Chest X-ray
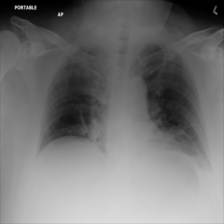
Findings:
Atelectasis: negative
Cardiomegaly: negative
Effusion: negative
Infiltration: negative
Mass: negative
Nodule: negative
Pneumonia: negative
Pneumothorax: negative
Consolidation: negative
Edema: negative
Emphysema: negative
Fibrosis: negative
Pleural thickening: negative
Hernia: negative